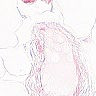
Metastatic tissue present: no